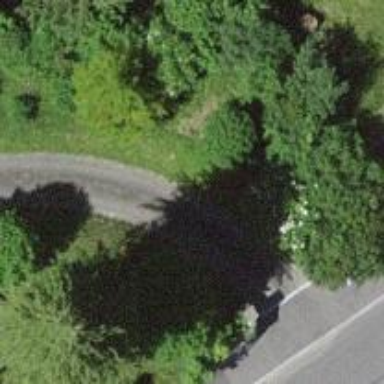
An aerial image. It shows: Service road with sett surface.